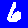
Digit: 6